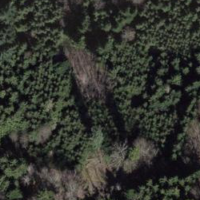
EUNIS habitat code: 43
Species observed at this site:
Erithacus rubecula